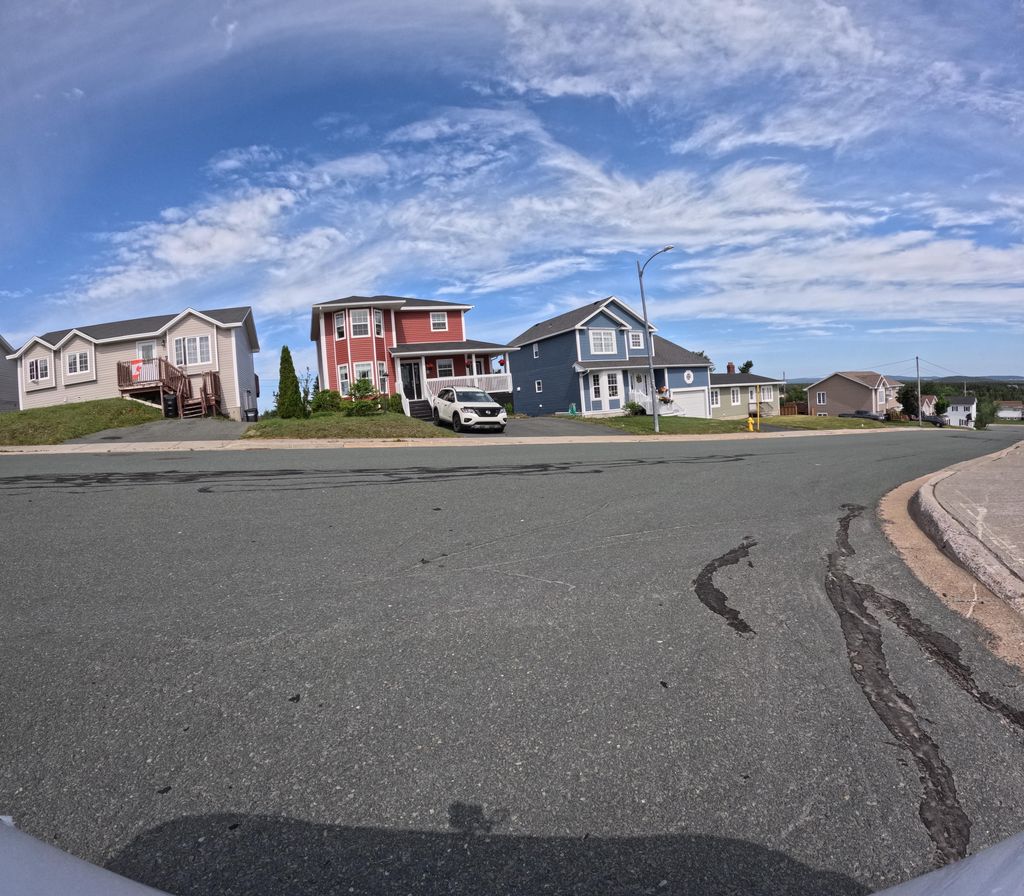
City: st_johns